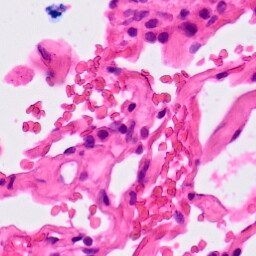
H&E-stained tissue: Lung